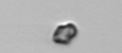
Label: Heterocapsa_rotundata